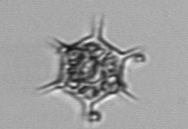
Label: Dictyocha